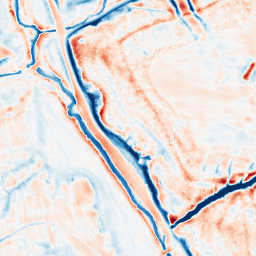
Category: edge_preserving
Decomposition family: bilateral
Decomposition parameters: d: 21
sigma_color: 50
sigma_space: 150
Upsampling method: bspline
Upsampling parameters: scale: 4
Upsampling scale: 4